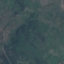
Land use / land cover class: HerbaceousVegetation